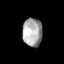
Tissue: prostate
Cell type: T cells
Senescence score: 0.1815
Nuclear area (px): 544
Mean DAPI intensity: 167.761